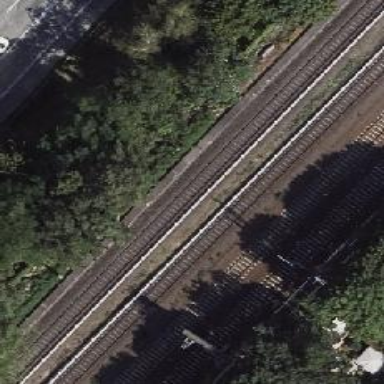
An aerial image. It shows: Electrified light rail railway.